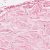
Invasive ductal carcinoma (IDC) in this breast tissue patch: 0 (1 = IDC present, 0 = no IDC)